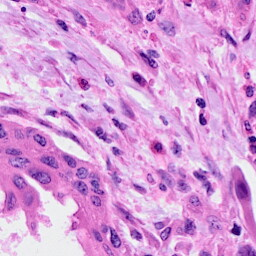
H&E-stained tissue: Cervix